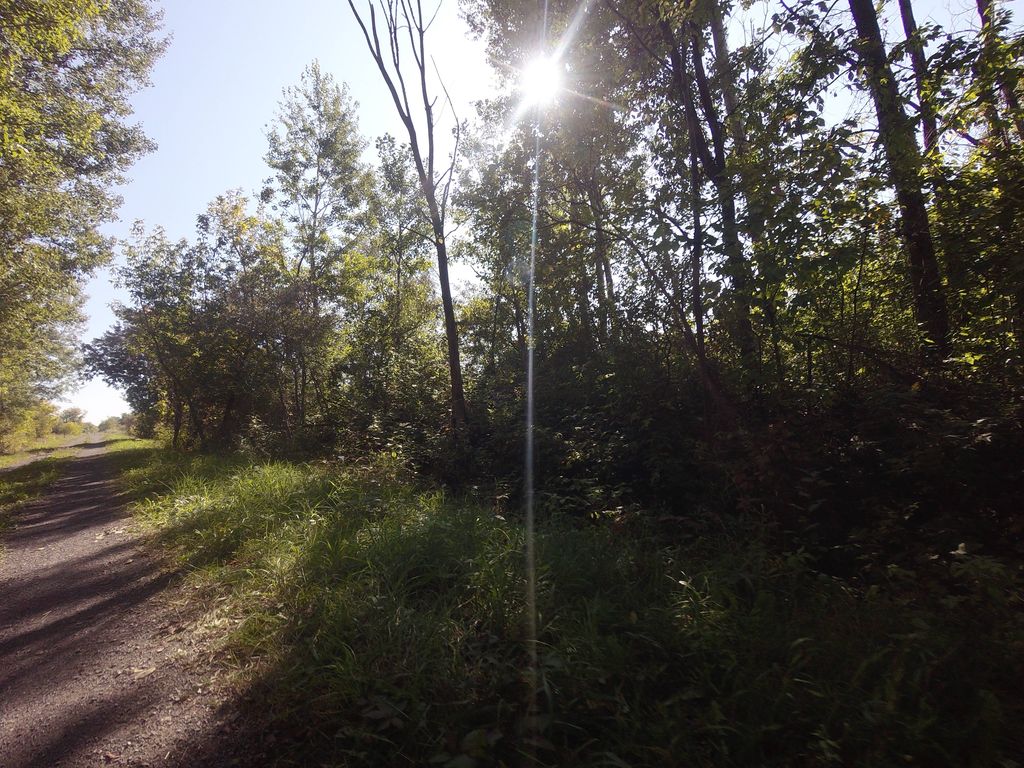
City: ottawa-gatineau